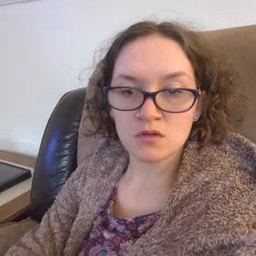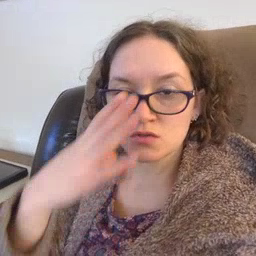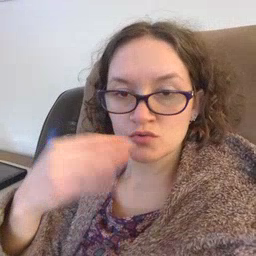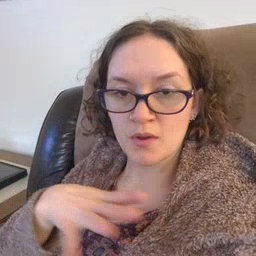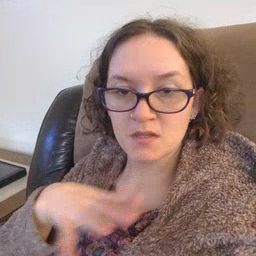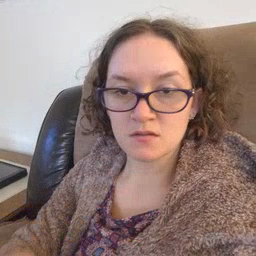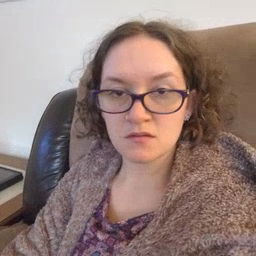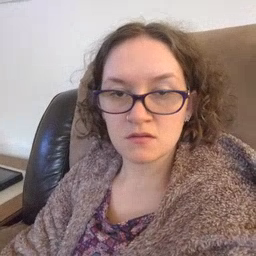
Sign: pajamas